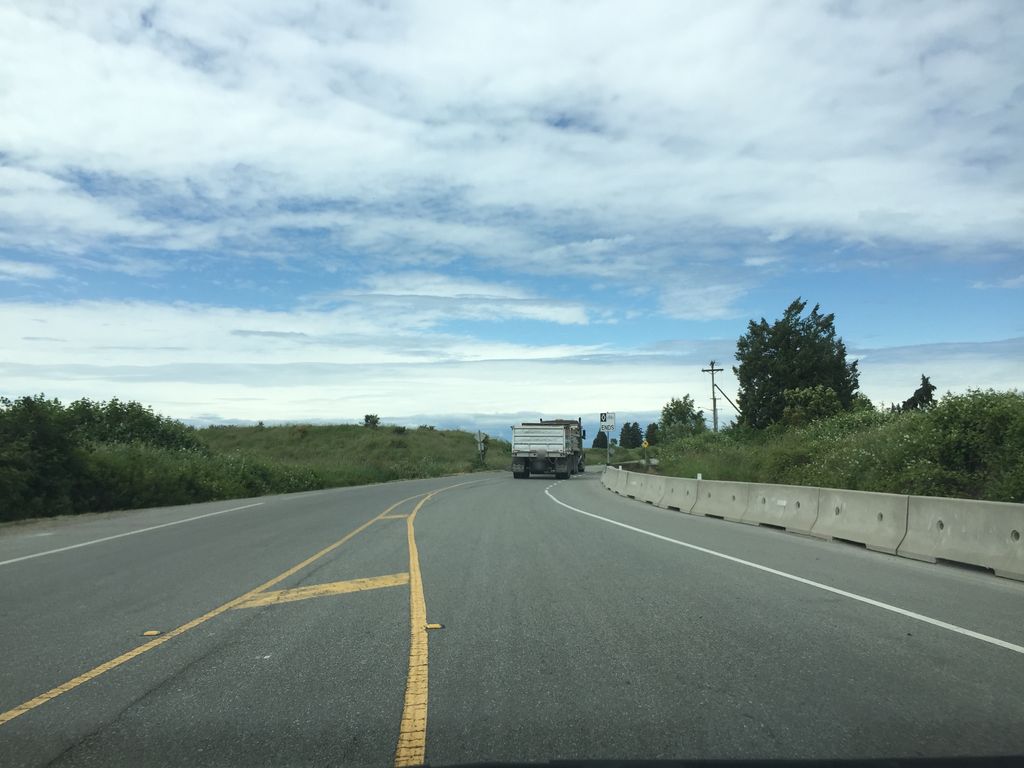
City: vancouver